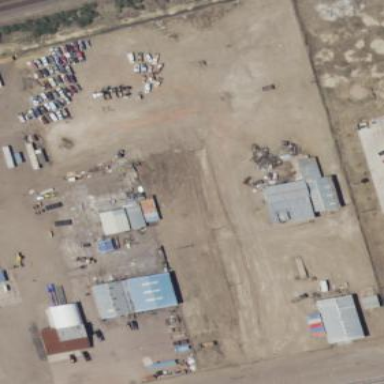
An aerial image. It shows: Scrap yard situated in industrial area.